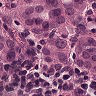
Metastatic tissue present: yes